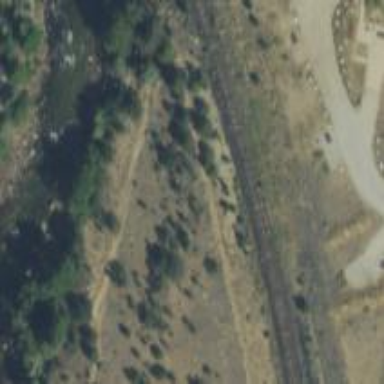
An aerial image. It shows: Abandoned railway.